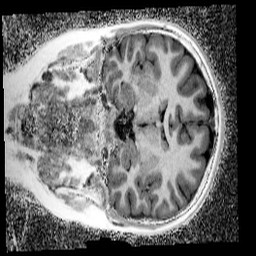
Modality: UNIT1_denoised
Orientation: coronal
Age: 10
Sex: female
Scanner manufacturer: siemens
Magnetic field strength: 3 T
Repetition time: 4 s
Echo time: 0.00299 s